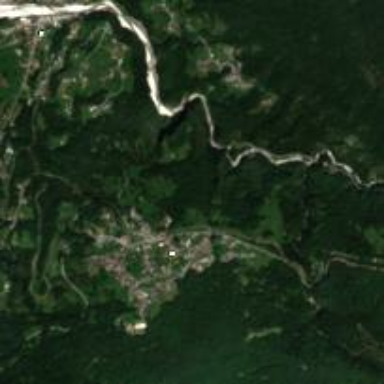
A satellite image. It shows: Small hamlet.